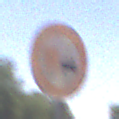
Verkehrszeichen: UeberholverbotKraftfahrzeuge
Umgebung: Outdoor, RoadRail
Tageszeit: Midday
Wetter: Clear
Licht: Natural
Jahreszeit: NotSpecified
Kontrast: HighContrast